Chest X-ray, AP view. Patient: 40 years old, sex M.
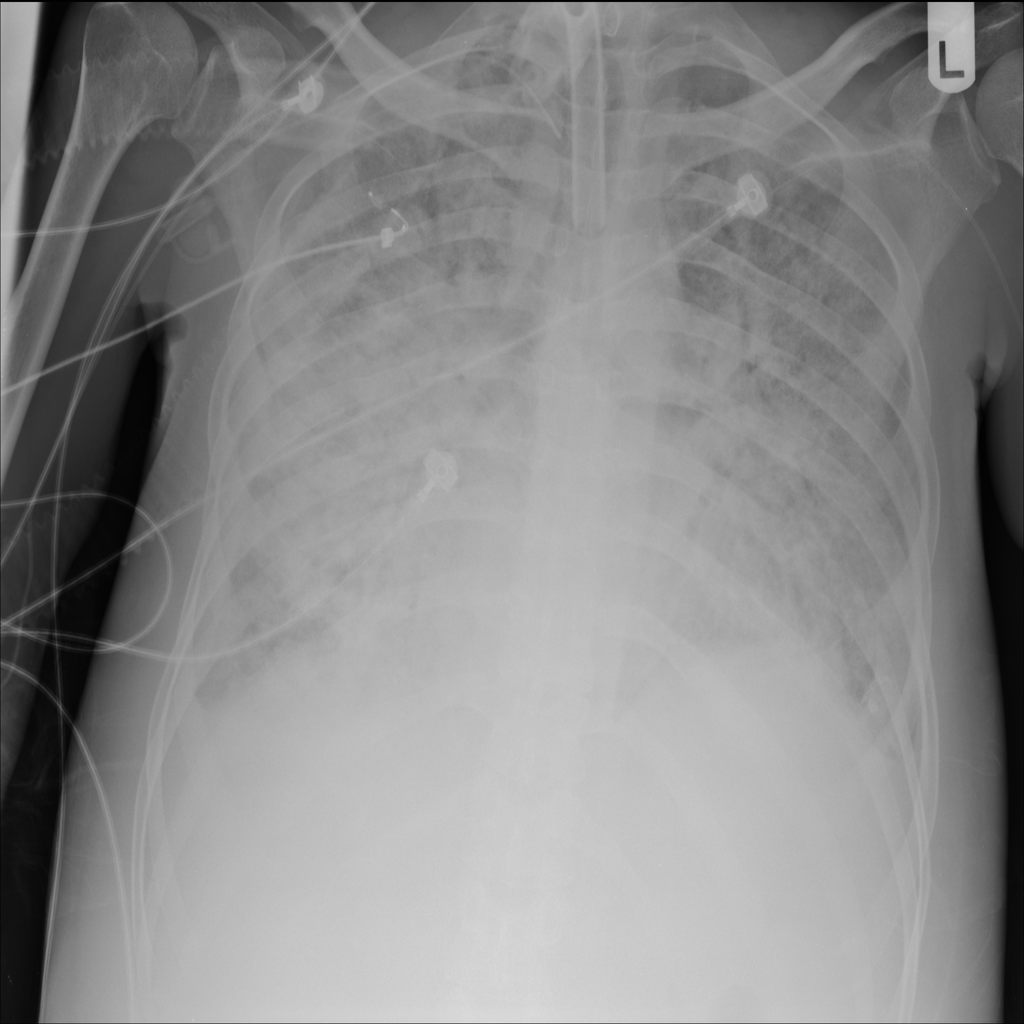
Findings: No Finding